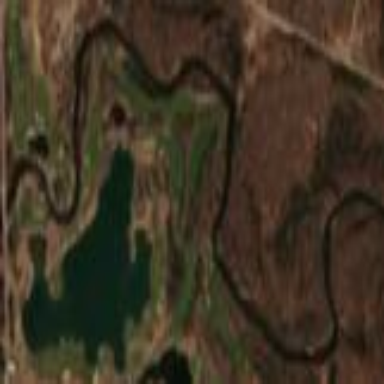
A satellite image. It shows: Lateral water hazard on golf course.